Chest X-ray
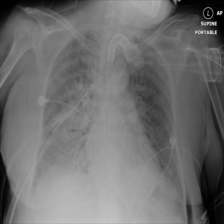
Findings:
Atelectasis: negative
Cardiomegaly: negative
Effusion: negative
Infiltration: positive
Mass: negative
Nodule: negative
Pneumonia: negative
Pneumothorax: negative
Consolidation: negative
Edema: negative
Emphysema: negative
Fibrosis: negative
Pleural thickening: negative
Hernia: negative